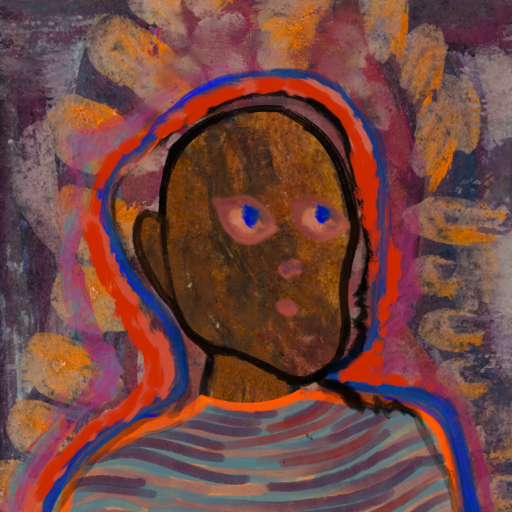
Background: Doll, Head And Neck Side: Mosgoul, Face Side: Mother_And_Son_Mother, Bust: Experience, Hair Side: Experience, Head Accessory: Blank, Second Necklace: Blank, Necklace: Blank, Baby: Blank